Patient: sex M, age 66
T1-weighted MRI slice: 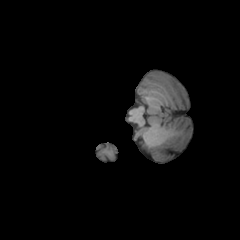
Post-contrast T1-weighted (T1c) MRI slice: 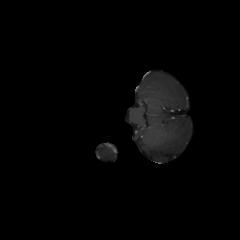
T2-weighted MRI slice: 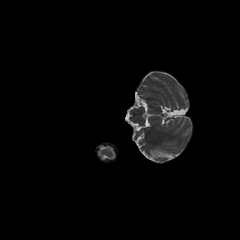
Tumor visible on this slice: no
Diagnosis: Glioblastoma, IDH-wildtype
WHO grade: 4